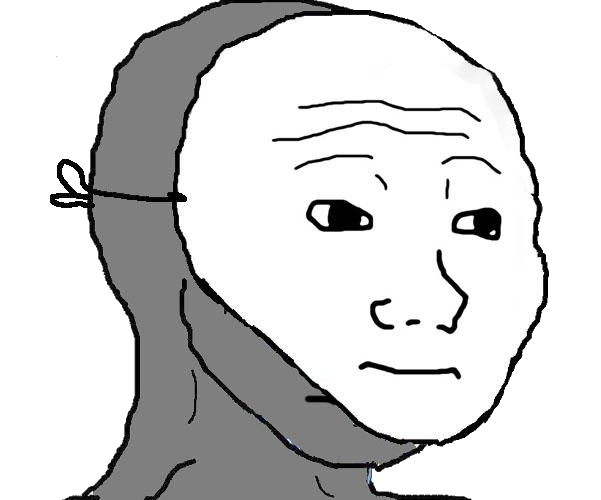
Label: 5_NPC